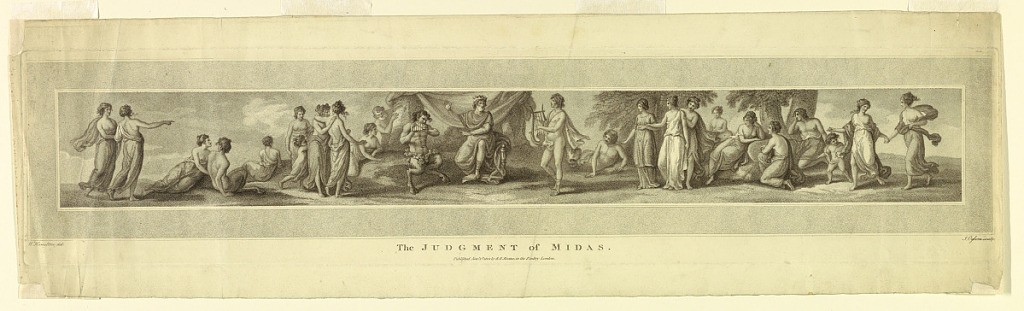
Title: The Judgment of Midas
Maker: John Ogborn, 1725 - after 1801
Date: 1801
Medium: Stipple engraving on paper
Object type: Print
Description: Midas sits in the center upon a throne and judges the musical abilities of Apollo and Marsyas. Nymphs witness the scene.